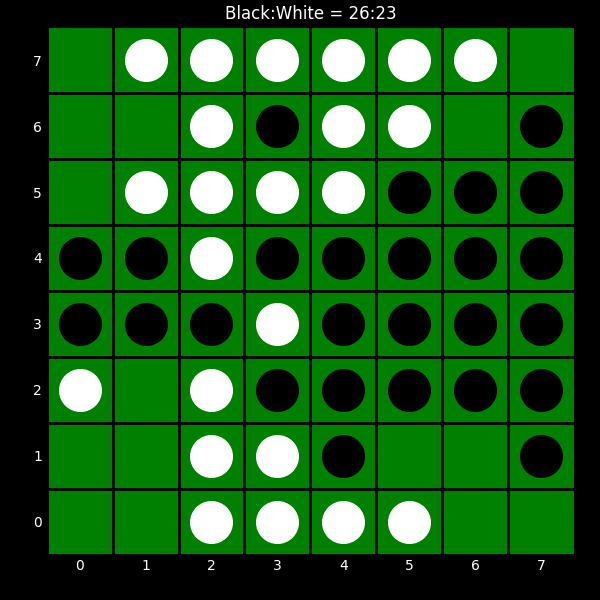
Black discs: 26
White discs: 23